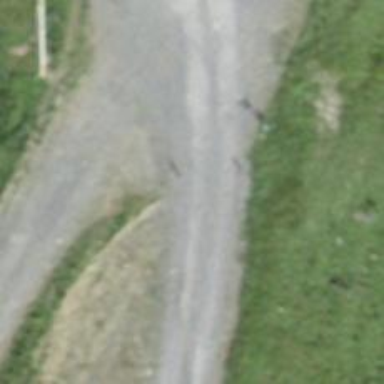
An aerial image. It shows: Track with grade 2 gravel surface.